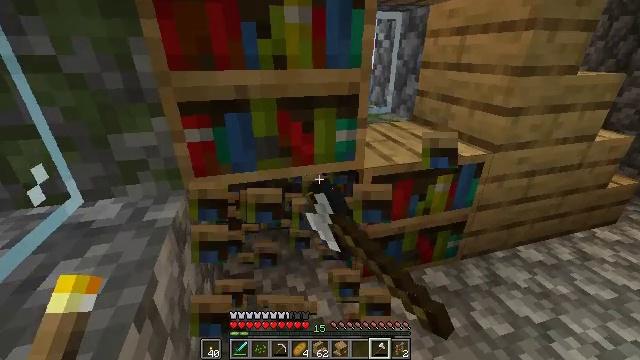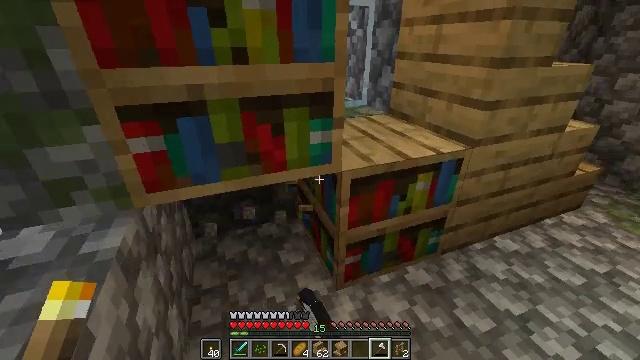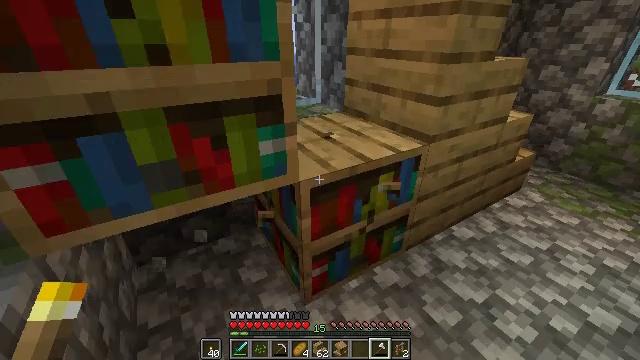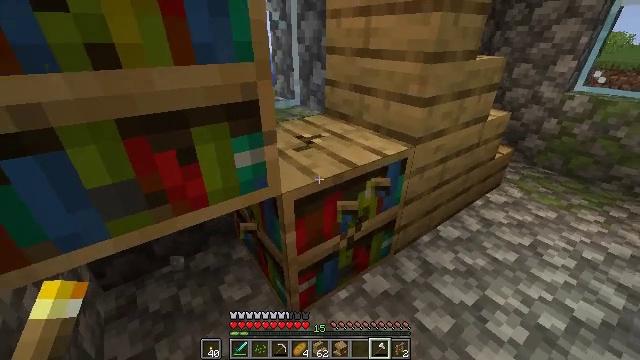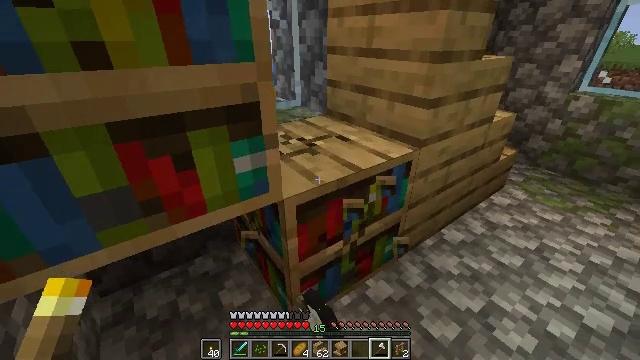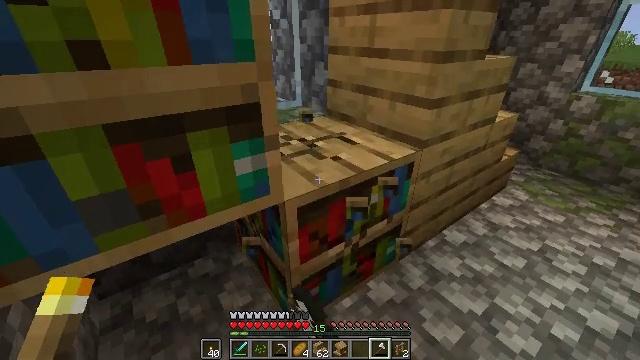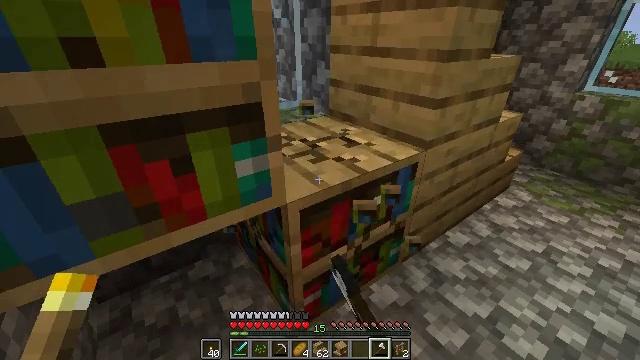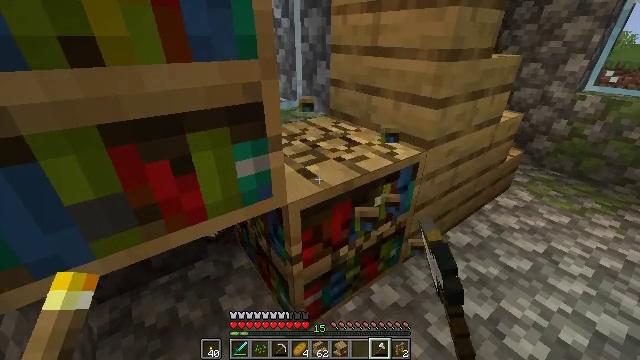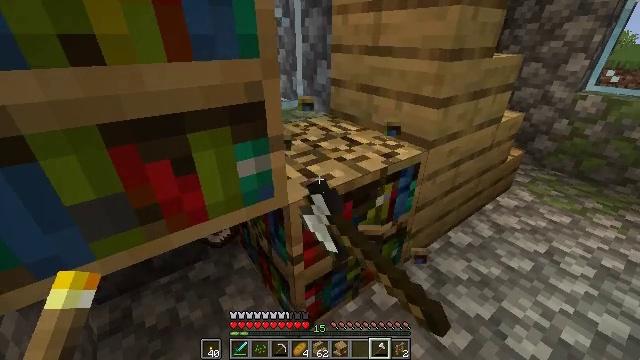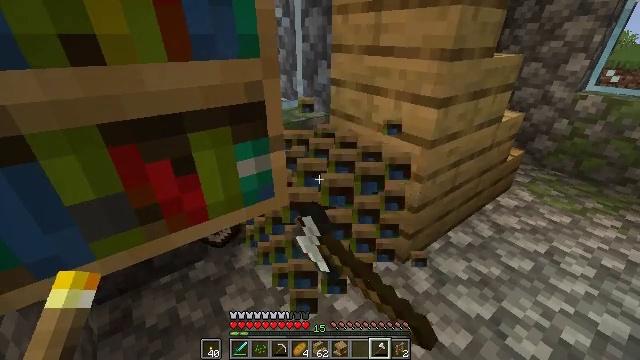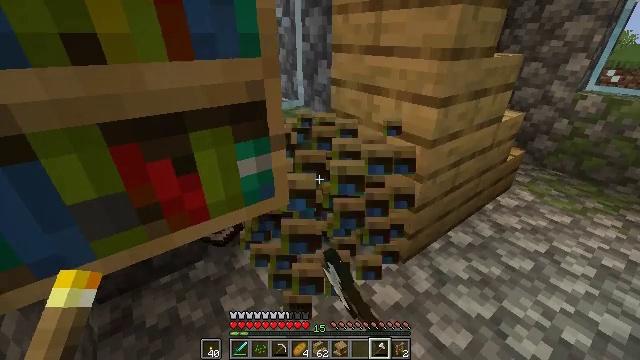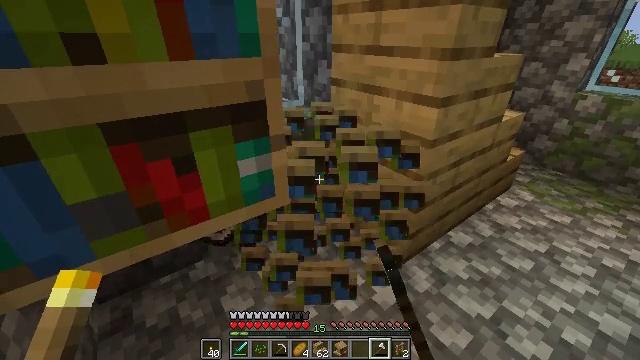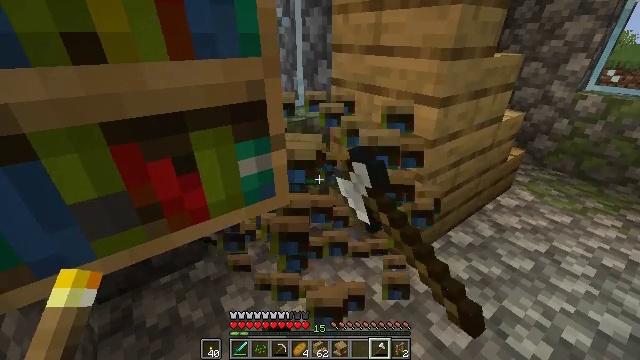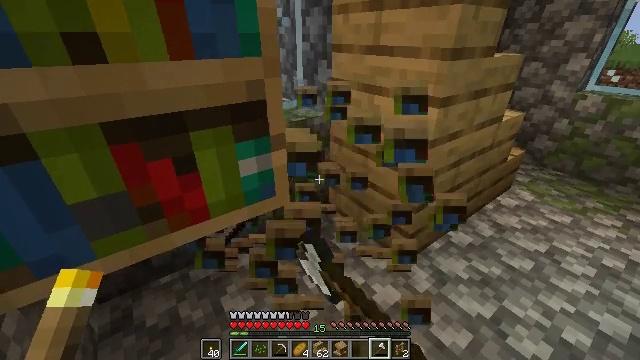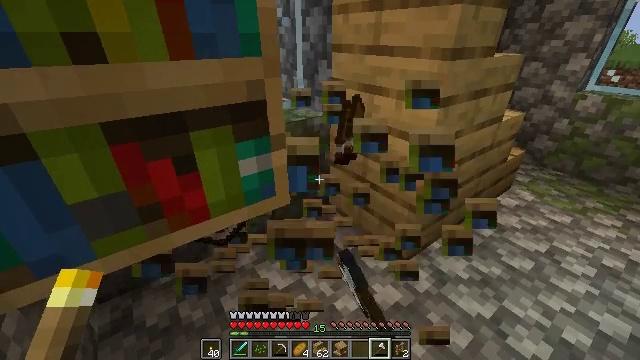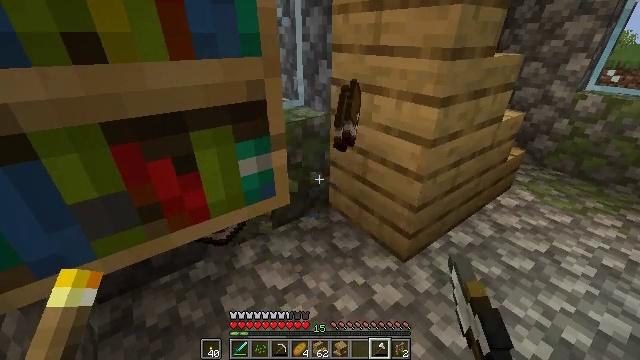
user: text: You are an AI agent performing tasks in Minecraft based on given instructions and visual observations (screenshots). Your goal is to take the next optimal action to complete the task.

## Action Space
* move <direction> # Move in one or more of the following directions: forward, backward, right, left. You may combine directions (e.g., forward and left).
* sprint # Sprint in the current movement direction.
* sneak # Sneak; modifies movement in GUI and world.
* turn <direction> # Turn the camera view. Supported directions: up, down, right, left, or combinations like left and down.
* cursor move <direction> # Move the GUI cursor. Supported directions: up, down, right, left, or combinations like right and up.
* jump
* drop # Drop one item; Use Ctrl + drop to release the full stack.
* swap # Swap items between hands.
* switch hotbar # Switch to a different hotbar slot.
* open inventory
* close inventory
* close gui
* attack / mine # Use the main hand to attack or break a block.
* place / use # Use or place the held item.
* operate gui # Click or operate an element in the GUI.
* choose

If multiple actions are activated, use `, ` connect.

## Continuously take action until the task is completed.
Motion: motion action
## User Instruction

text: Destroy the bookshelf.
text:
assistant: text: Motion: move forward, turn right and down, attack / mine
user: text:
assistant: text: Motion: move forward, turn right, attack / mine
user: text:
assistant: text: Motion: turn right, attack / mine
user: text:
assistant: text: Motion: attack / mine
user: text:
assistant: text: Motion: attack / mine
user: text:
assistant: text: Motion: attack / mine
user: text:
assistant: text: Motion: attack / mine
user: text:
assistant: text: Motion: attack / mine
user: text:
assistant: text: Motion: attack / mine
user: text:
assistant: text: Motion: attack / mine
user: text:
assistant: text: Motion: attack / mine
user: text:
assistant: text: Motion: attack / mine
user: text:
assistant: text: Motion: attack / mine
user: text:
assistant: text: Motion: attack / mine
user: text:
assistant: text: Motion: attack / mine
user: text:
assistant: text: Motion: turn left, attack / mine
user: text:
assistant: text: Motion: turn left and up, attack / mine
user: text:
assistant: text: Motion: turn left and up, attack / mine
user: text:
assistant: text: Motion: turn left and up, attack / mine
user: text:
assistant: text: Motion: attack / mine
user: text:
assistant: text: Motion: attack / mine
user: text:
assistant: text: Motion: attack / mine
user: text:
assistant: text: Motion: attack / mine
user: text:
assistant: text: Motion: attack / mine
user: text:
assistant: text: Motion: attack / mine
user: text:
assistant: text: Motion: attack / mine
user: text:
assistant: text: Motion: attack / mine
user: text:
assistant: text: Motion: turn up, attack / mine
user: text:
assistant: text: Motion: turn up, attack / mine
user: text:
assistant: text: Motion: turn up, attack / mine